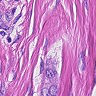
Metastatic tissue present: yes